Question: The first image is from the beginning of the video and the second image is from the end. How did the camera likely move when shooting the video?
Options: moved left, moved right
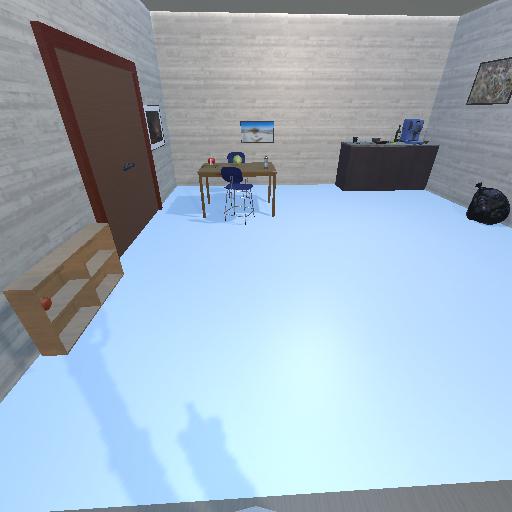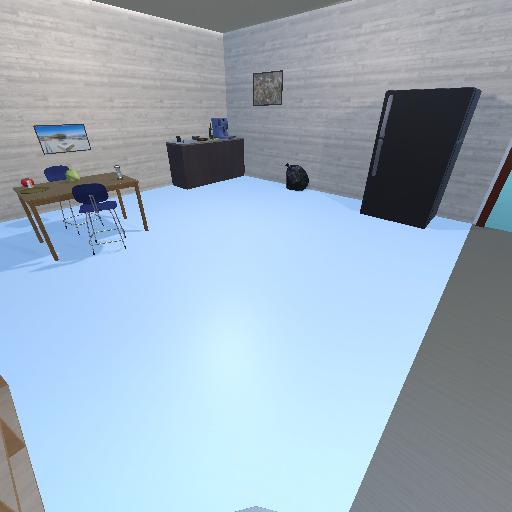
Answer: moved left